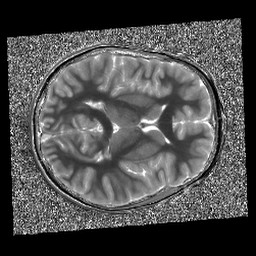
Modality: T1map
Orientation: axial
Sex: male
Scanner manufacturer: siemens
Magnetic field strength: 3 T
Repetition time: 5 s
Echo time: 0.00368 s